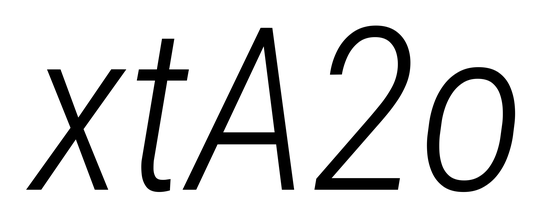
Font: Roboto-Italic_Condensed_Light_Italic